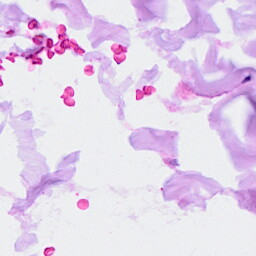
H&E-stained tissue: Ovarian